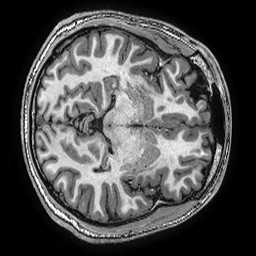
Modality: T1w
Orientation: axial
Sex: male
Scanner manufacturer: ge
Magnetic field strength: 3 T
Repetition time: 0.0077 s
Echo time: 0.003436 s